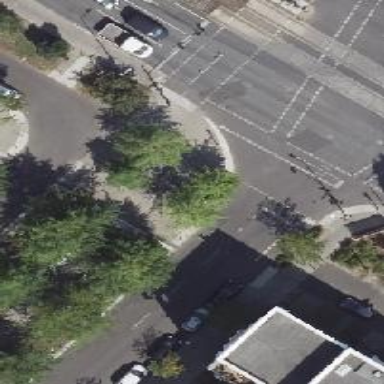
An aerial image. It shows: Sidewalk along the footway.